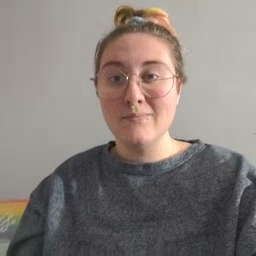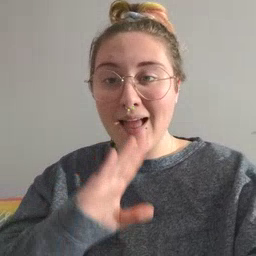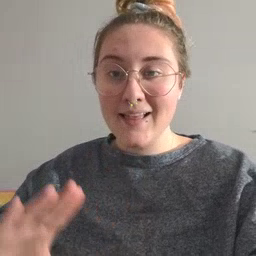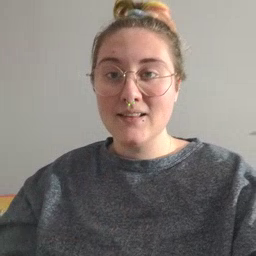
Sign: quiet